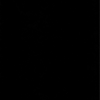
Label: dusty